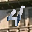
Label: 4